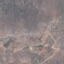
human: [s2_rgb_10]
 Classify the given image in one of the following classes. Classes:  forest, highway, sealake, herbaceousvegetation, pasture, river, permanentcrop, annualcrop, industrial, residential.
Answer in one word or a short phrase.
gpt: HerbaceousVegetation